Кубик из пенопласта массой $M=100~г$ лежит на горизонтальной подставке (см. рисунок).  Высота кубика $h=10~см$. Снизу кубик пробивает вертикально летящая пуля мaccoй $m=10~г$. Скорость пули при входе в кубик $v_{1}=100~м/с$, при вылете $v_{2}=95~м/с$.
Подпрыгнет ли кубик?
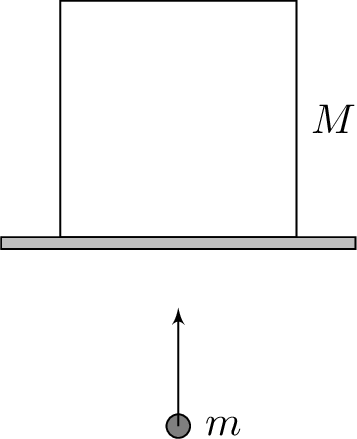
Ответ: Кубик подскочит.
Темы:
T, Механика, Динамика, Всероссийские